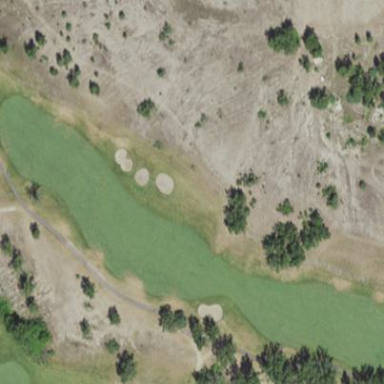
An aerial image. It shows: Area of rough grass used for golf.